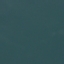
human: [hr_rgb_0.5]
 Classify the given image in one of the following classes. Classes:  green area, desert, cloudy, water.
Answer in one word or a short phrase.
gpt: water